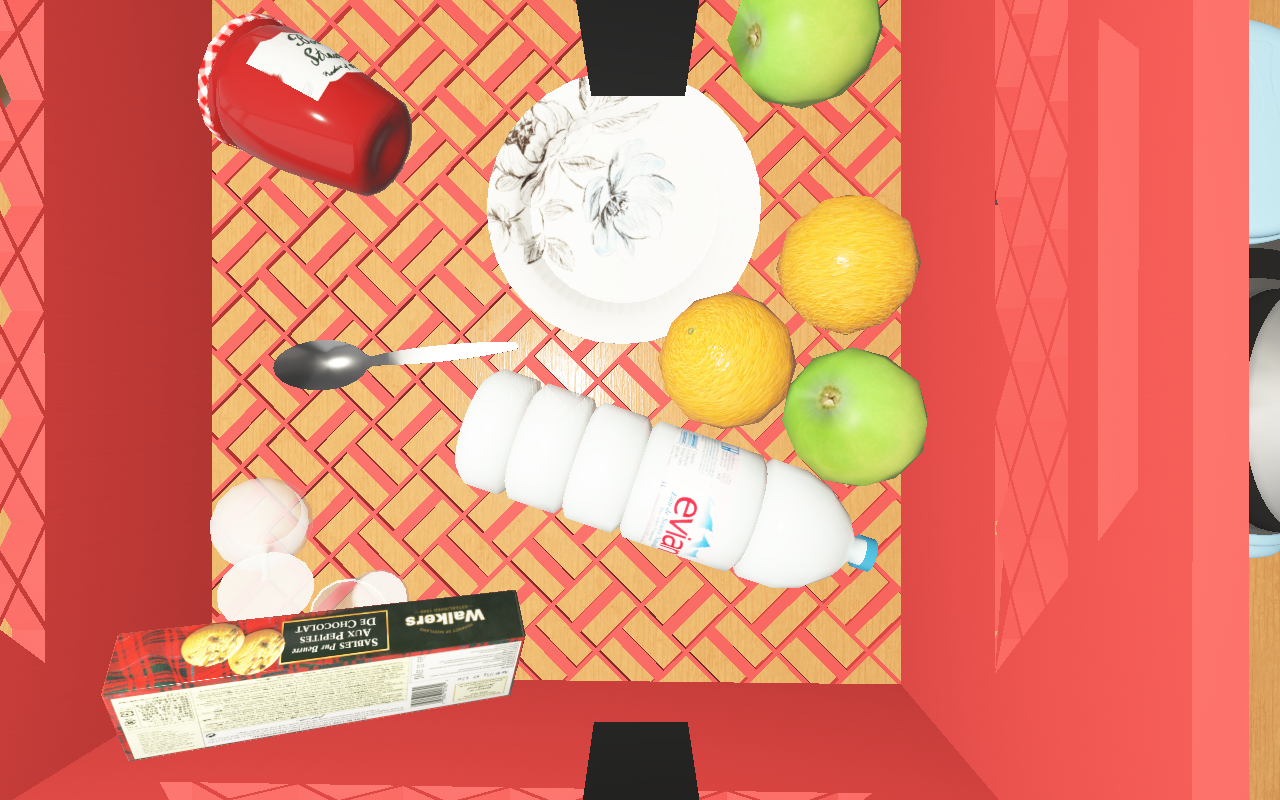
Objects in the scene:
carafe
water bottle
apple
apple
orange
orange
cereal box